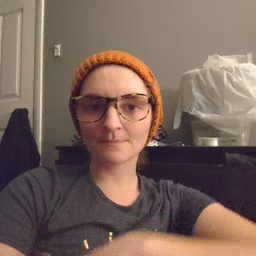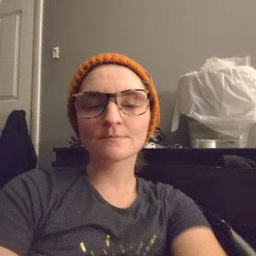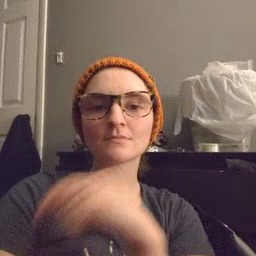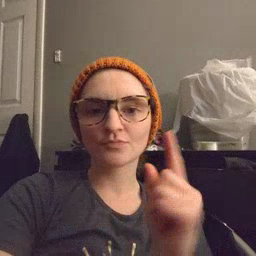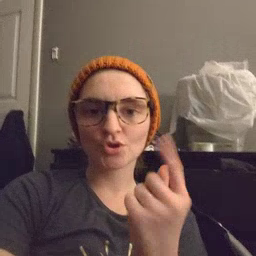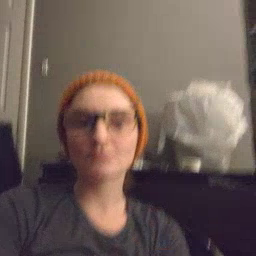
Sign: first